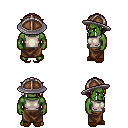
a pixel art fantasy rpg character, male body template, orc, green skin, white sleeveless shirt, robe skirt, blonde bangs hairstyle, chain helm, brown slippers, four views (front, back, left, right), 2x2 character sprite sheet, small pixel art, hard edges, no anti-aliasing